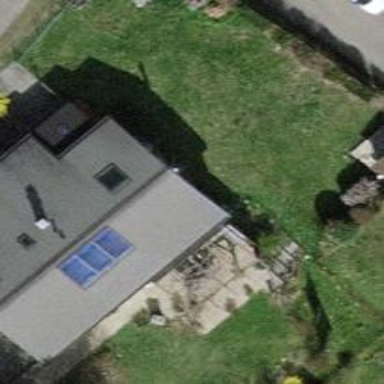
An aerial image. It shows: Garden surrounded by fence.